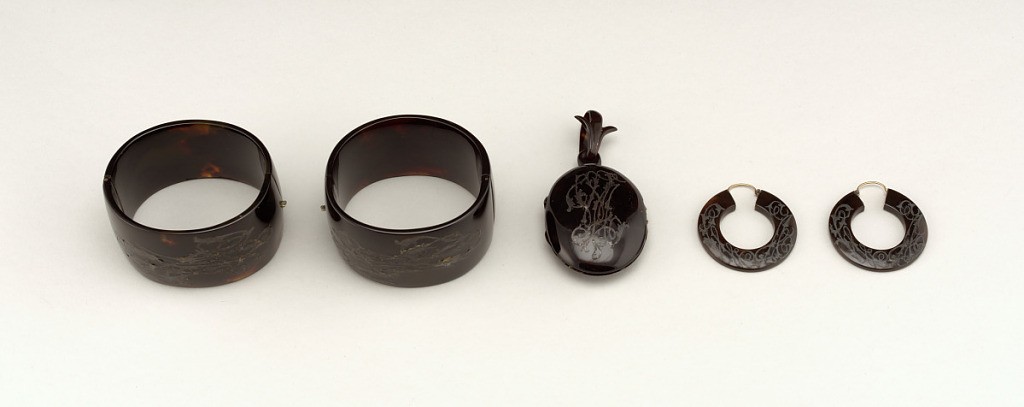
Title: Parure (Pair of bracelets, pair of earrings, locket)
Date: ca. 1850
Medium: tortoiseshell and silver
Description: Parure consisting of pair of bracelets, pair of earrings, and a locket. All inlaid in silver in foliated script of intertwined initials: W and A. Mounted in gold.